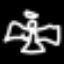
Label: angel